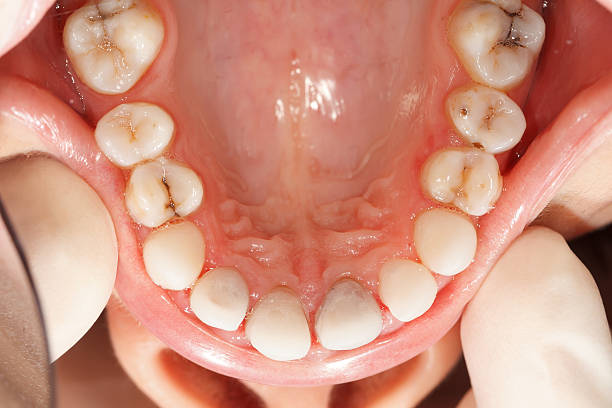
Condition: Gingivitis